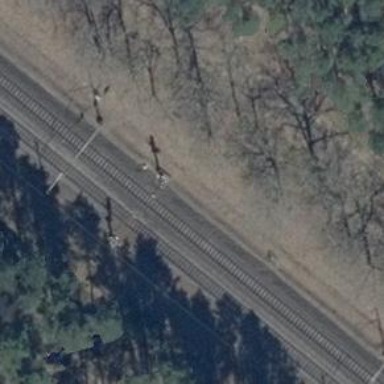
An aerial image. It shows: Railway signal.